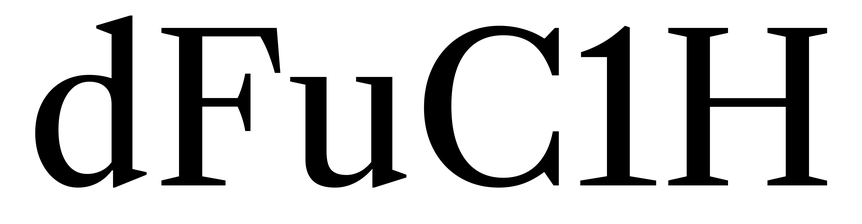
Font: LibreCaslonText_Regular